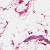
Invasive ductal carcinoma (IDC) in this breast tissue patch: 0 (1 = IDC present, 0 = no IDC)